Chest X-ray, AP view. Patient: 6 years old, sex M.
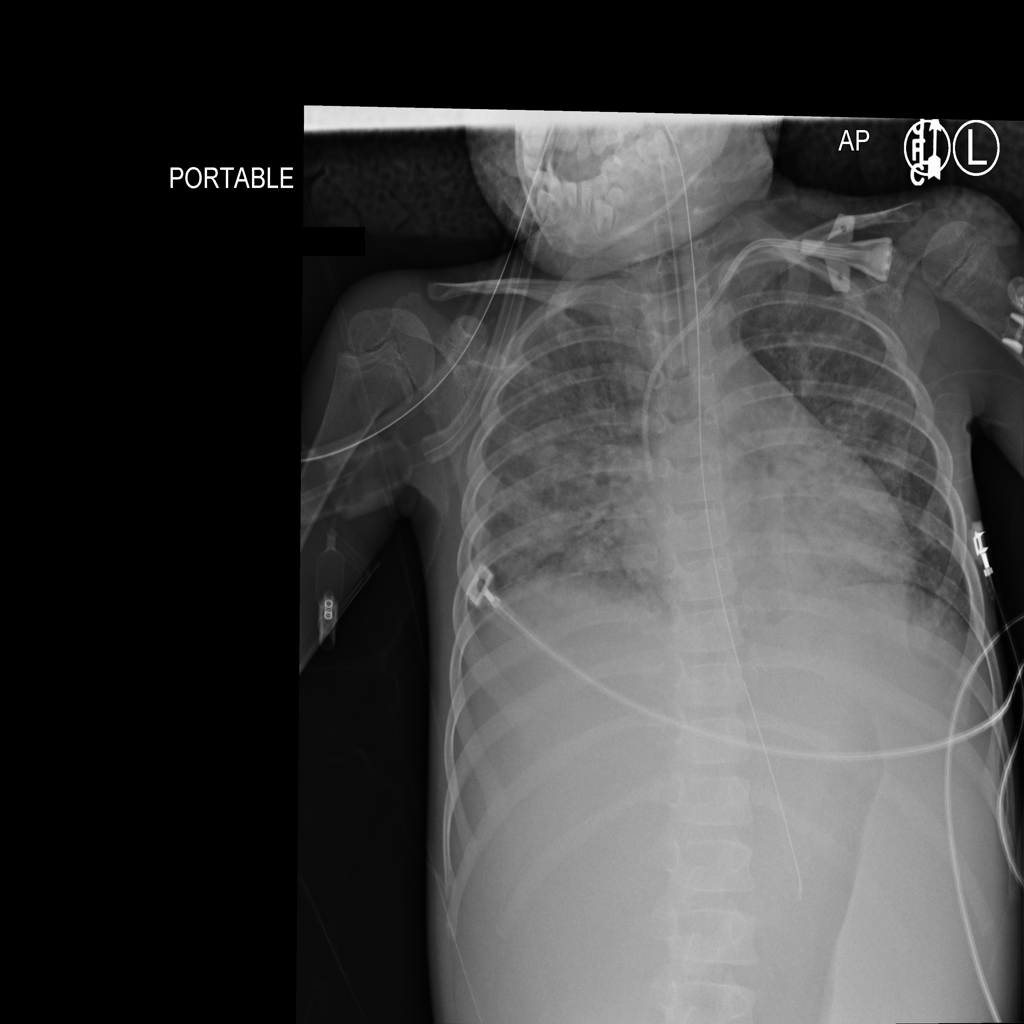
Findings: Atelectasis, Effusion